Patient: sex M, age 46
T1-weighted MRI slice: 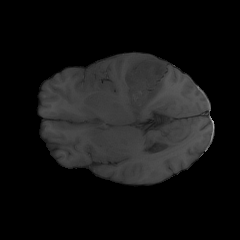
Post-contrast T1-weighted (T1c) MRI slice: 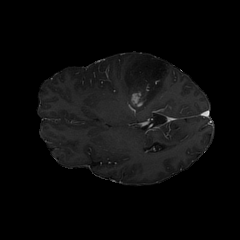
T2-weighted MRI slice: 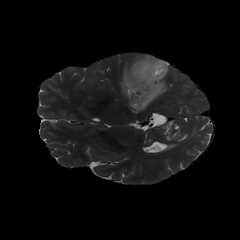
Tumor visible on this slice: yes
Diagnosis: Astrocytoma, IDH-mutant
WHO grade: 3